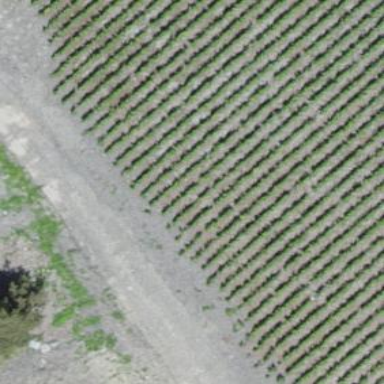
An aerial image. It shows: Vineyard growing grapes.